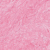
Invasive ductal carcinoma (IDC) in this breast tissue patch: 0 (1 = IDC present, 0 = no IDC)